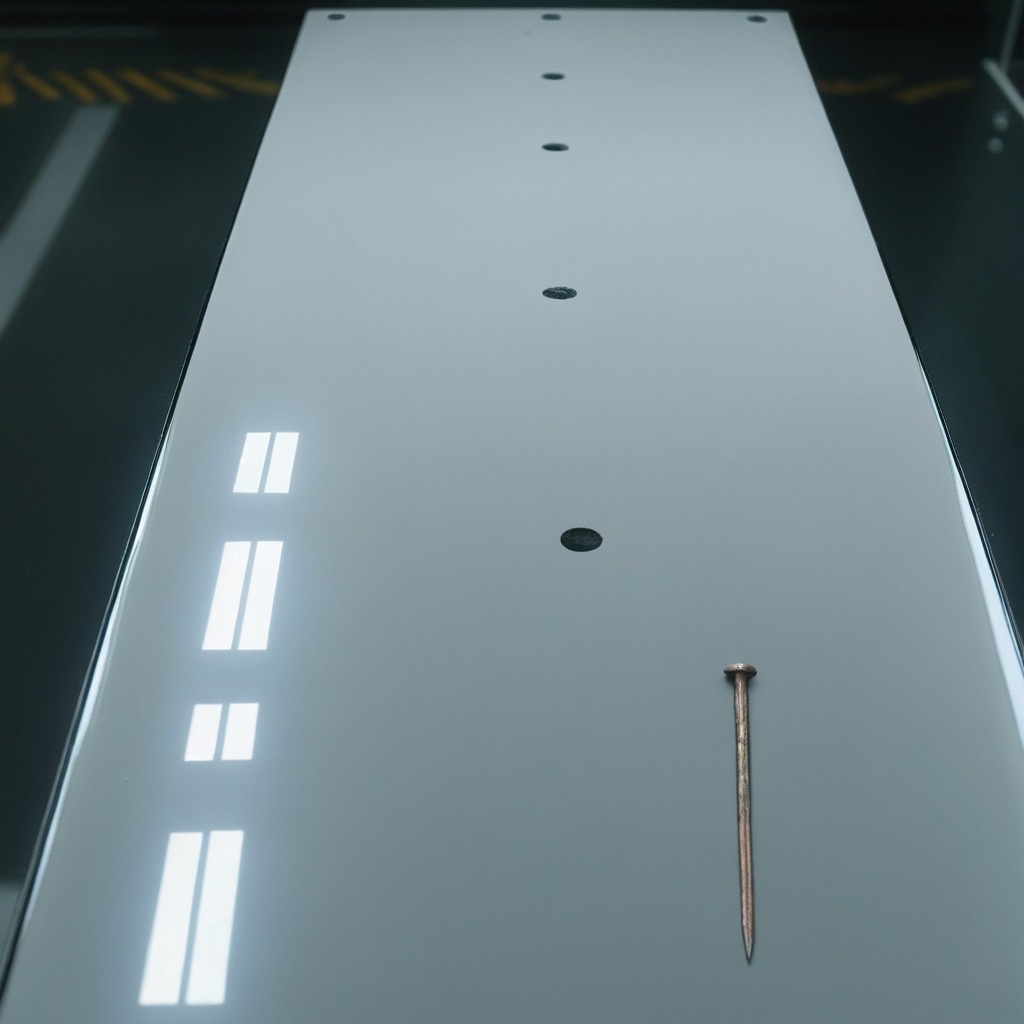
A iron nail is lying on the table.